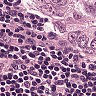
Metastatic tissue present: yes